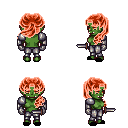
a pixel art fantasy rpg character, female body template, orc, green skin, steel arm armor, metal pants, red princess hairstyle, metal gloves, black slippers, dagger, four views (front, back, left, right), 2x2 character sprite sheet, small pixel art, hard edges, no anti-aliasing